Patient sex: M
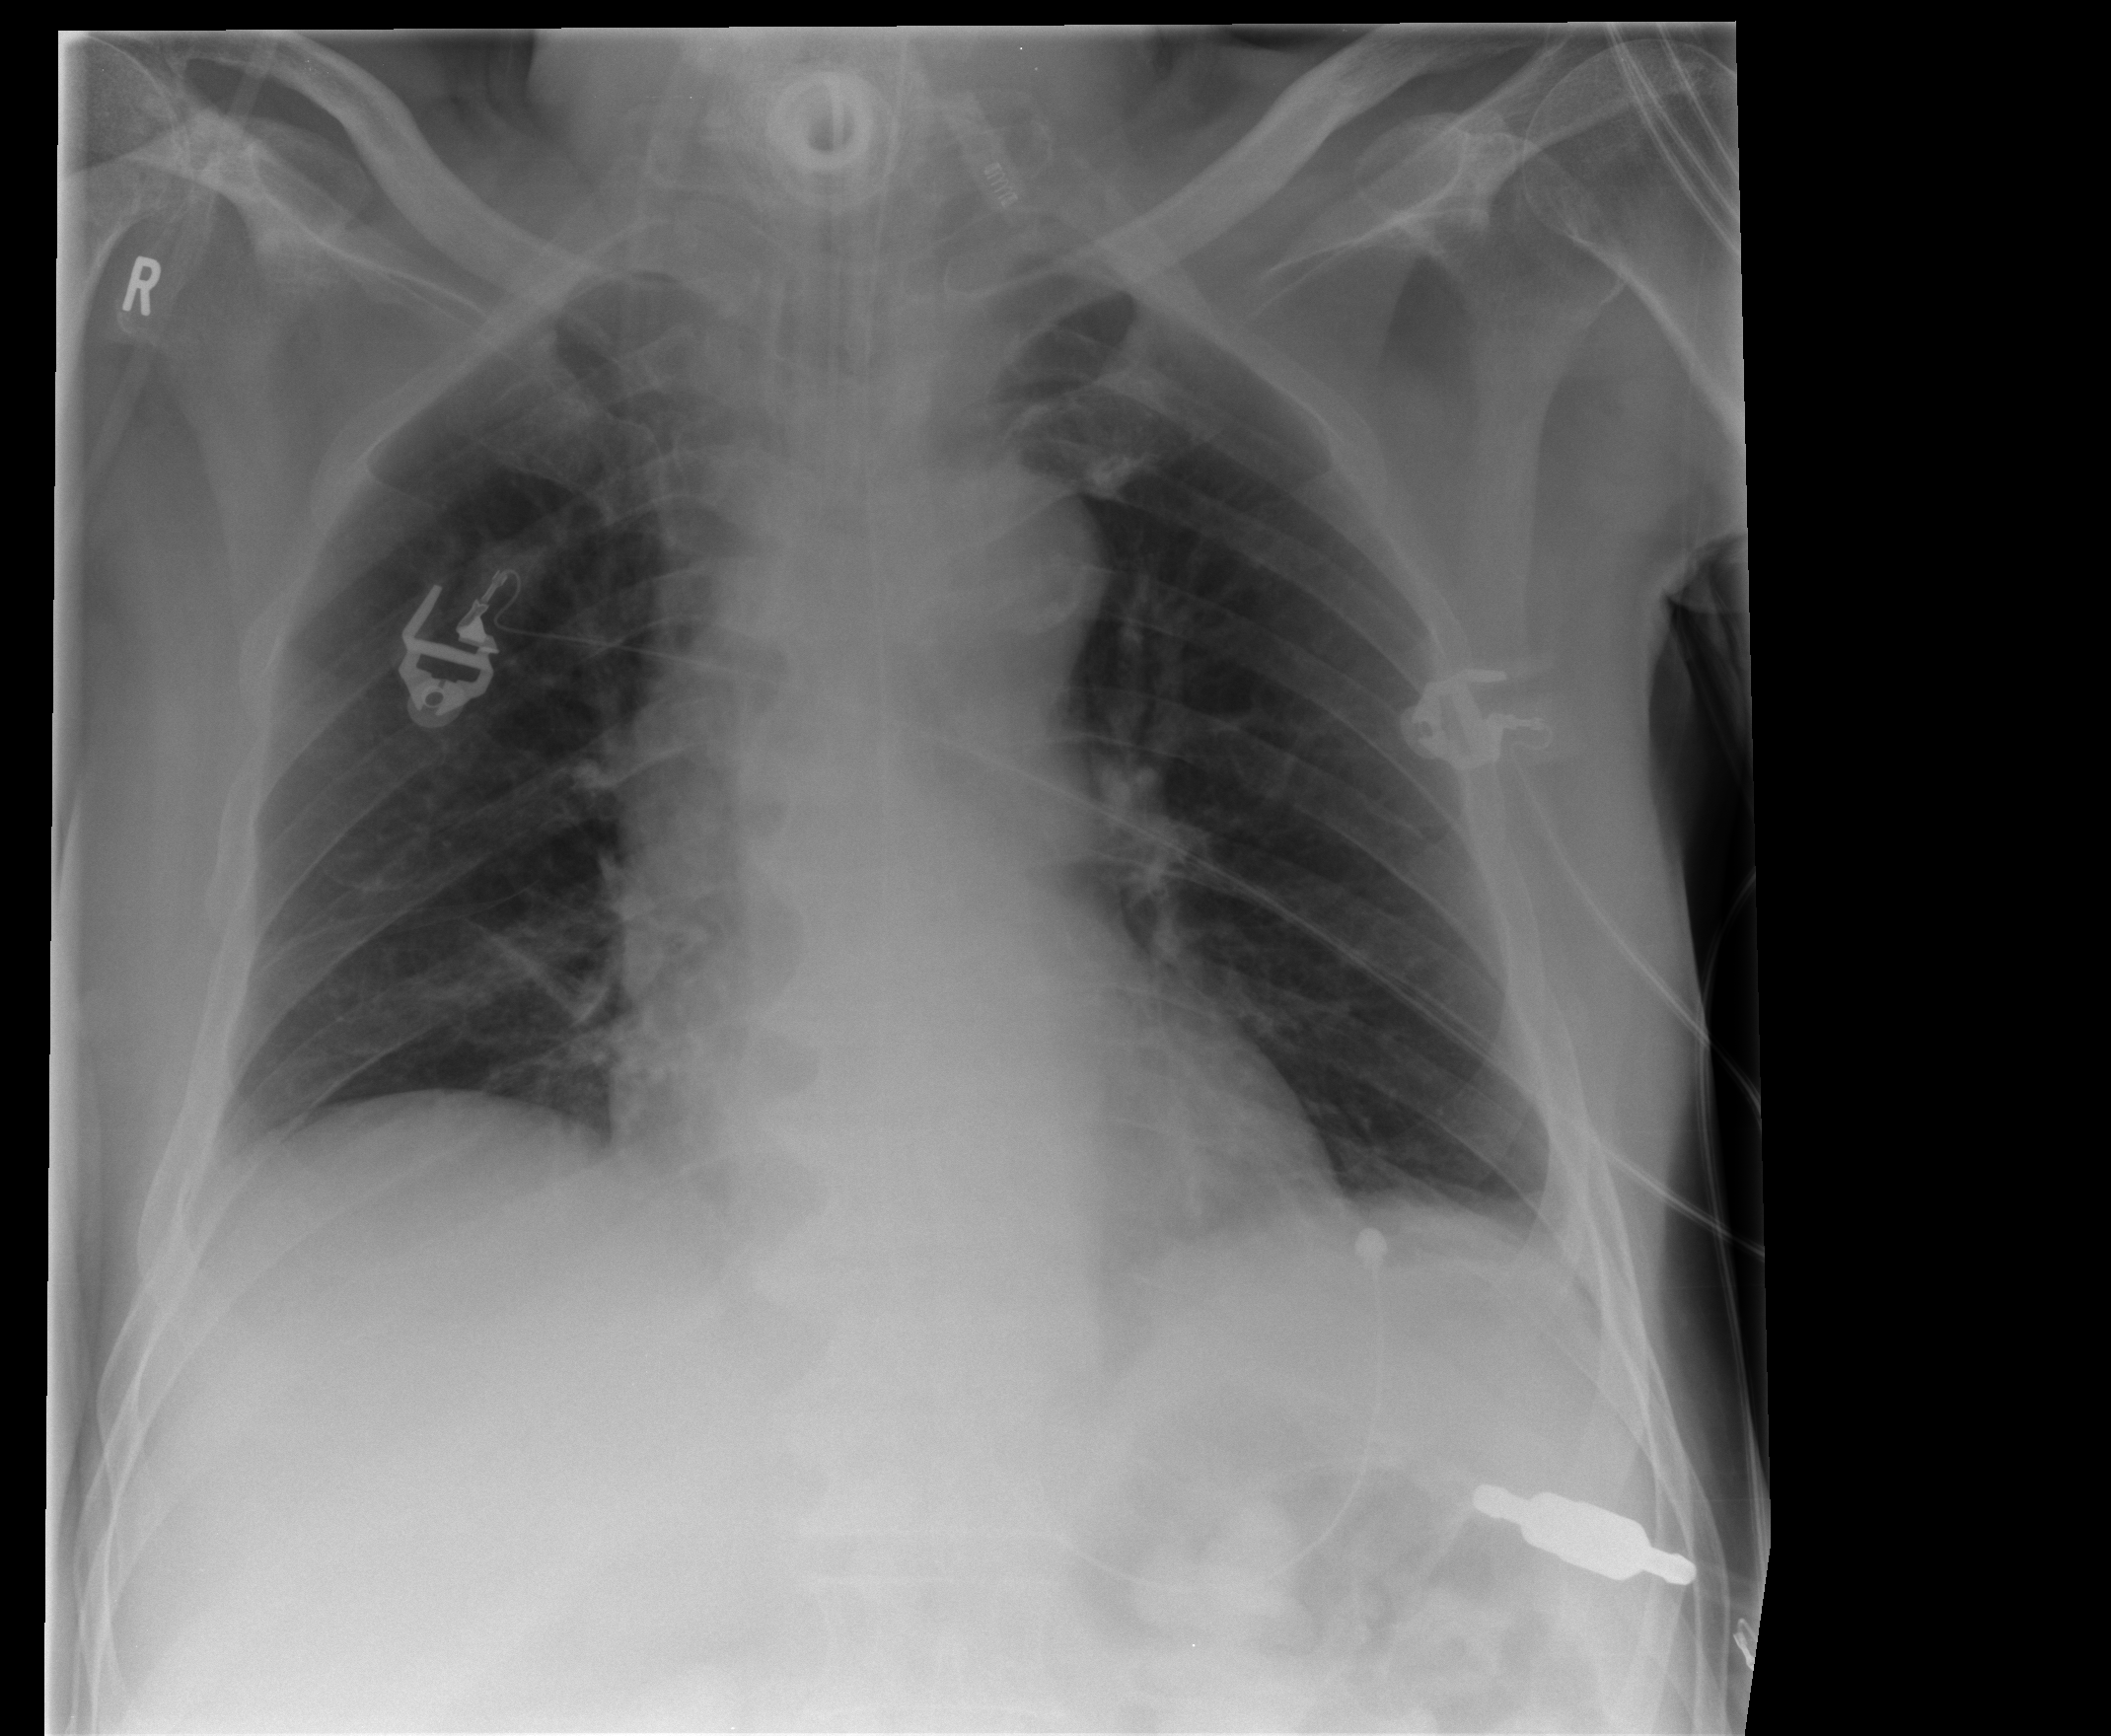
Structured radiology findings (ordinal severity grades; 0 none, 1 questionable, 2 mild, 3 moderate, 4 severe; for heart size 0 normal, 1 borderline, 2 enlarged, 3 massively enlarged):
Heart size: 0
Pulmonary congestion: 0
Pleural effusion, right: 0
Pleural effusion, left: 0
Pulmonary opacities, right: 0
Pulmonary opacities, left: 0
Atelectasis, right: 1
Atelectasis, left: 0